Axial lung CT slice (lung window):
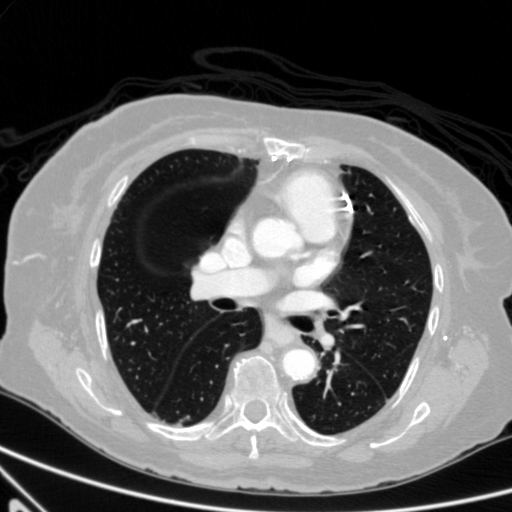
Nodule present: no